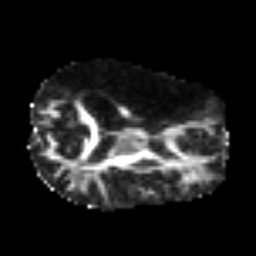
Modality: FA
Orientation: axial
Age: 40
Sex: male
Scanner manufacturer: siemens
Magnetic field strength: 3 T
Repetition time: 3.2 s
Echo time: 0.081 s